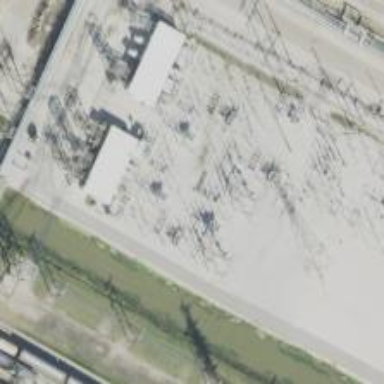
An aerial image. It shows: Switch used for power control.